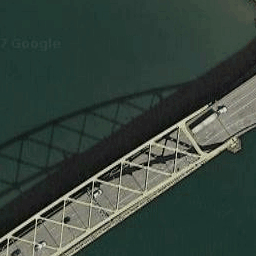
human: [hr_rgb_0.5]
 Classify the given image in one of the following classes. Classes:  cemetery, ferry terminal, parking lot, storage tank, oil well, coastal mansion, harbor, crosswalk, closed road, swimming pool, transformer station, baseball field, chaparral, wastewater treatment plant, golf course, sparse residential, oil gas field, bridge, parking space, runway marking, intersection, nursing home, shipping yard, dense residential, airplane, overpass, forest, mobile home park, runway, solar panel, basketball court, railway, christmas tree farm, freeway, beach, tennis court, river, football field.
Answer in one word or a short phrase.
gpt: bridge